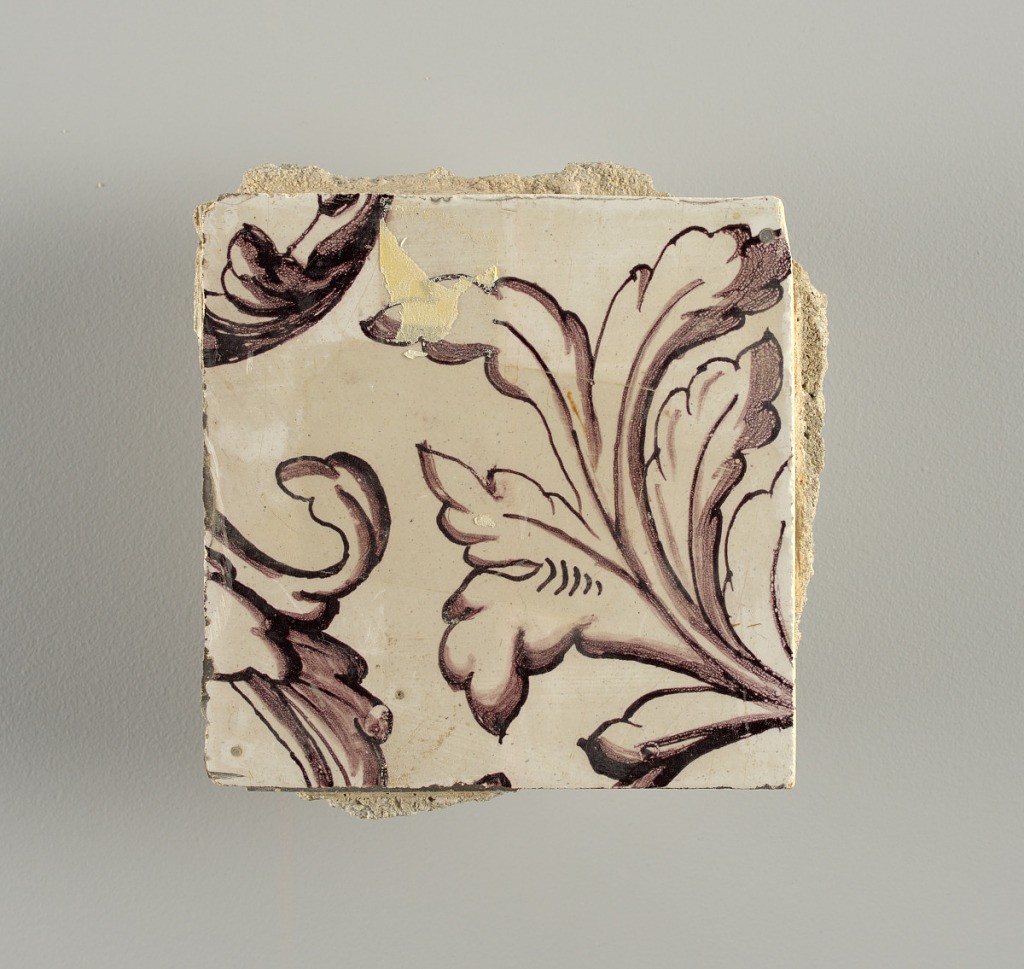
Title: Wall facing
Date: ca. 1725
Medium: tin-glazed earthenware, underglaze
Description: Two vertical rectangles, twenty-three tiles high.  A) Nine tiles wide at top; seven tiles wide at bottom.  B) Ten and one-half tiles wide.

Arabesque design of foliage.  A) with centered figure of Justice under a canopy.  B) with centered urn.